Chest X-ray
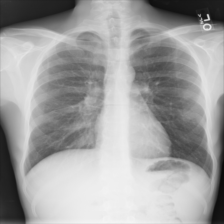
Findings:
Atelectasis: negative
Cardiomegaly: negative
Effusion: negative
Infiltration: negative
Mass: negative
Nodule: negative
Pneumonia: negative
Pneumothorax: negative
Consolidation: negative
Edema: negative
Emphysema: negative
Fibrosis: negative
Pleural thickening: negative
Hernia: negative